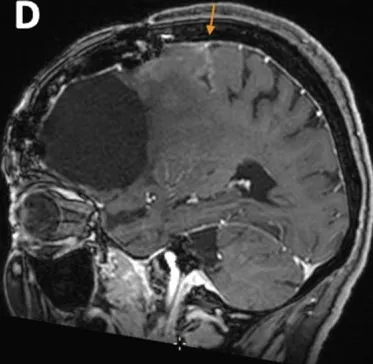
Associated with cortical gyriform gadolinium enhancement on coronal and sagittal T1-weighted.
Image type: radiology (mri)